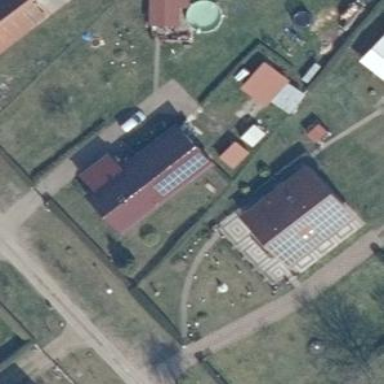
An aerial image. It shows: Building with gabled roof.